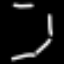
Label: octagon